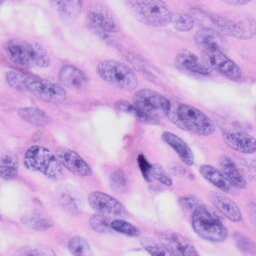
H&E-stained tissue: Skin